Question: I need to operate on values greater than '9999:59' (up until '20000:00') in Excel. I used '[h]:mm' format but it seems it is not possible to do operation (like summation of two column) for values greater than '9999:59'.
I already have the data so it's not possible for me to write it in another format.
I tried other formats such as '[hhhhhh]:mm' and '[HH]:MM' which my colleagues told me but they didn't work too.
Is there any way to do this?

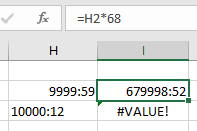
Answer: You can certainly on time values > '9999:59:59'
But you cannot directly enter values greater than '9999:59:59' into a worksheet cell:
From
'''
Largest amount of time that can be entered: 9999:59:59
'''
'@VALUE!''I3''1000:12''H3'
But see this:
<URL>
The formula:
'''
H3: =H2+TIME(0,13,0)
'''
If you must work with directly entered times greater than '9999:59:59', then you can enter that time differently in some other column, and use a formula to convert it:
For example, enter the time as a decimal number, where the decimal represents the minutes (be sure to use leading zero's for minutes < 10. eg 1 minute = 0.01)
'''
F4: 10000.12 10000 hours 12 minutes
H4: =DOLLARDE(F4,60)/24
'''
<URL>